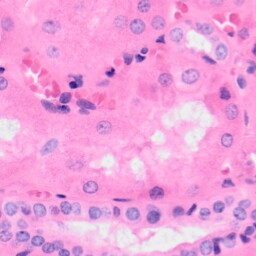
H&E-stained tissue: Kidney